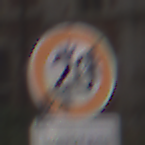
Verkehrszeichen: Geschwindigkeit20
Zusatzzeichen unten: ZeitangabenMitBeschraenkungAufWochentage1
Umgebung: Outdoor, Urban
Tageszeit: Midday
Wetter: Overcast
Licht: Natural
Jahreszeit: NotSpecified
Kontrast: LowContrast